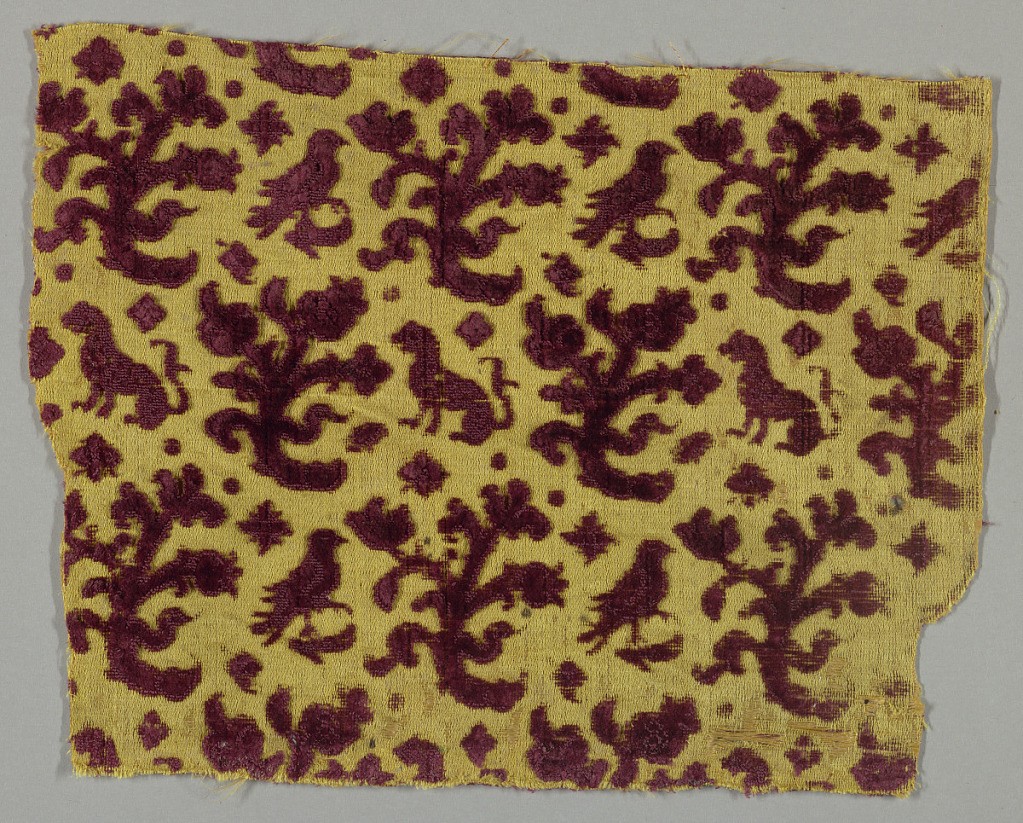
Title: Fragment
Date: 17th century
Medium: silk Technique: cut and uncut supplementary warp pile (velvet) in a woven foundation
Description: Fragment of red silk velvet, cut and uncut, on a yellow ground with a pattern of lions, birds, and flower sprigs.